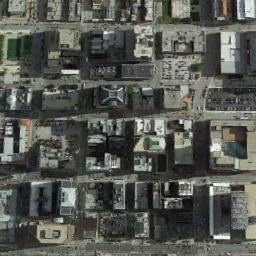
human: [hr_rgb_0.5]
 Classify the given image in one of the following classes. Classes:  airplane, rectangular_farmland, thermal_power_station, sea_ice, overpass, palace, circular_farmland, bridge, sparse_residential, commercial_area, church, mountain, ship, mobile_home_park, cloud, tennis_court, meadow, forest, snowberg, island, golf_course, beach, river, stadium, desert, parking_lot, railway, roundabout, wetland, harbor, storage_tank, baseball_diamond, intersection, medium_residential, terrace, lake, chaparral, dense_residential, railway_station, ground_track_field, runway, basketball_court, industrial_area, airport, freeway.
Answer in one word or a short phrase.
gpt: commercial_area